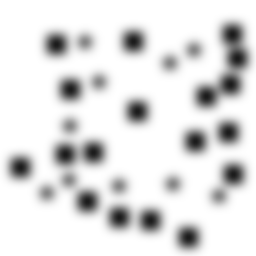
Squares: 18
Triangles: 0
Stars: 10
Total shapes: 28